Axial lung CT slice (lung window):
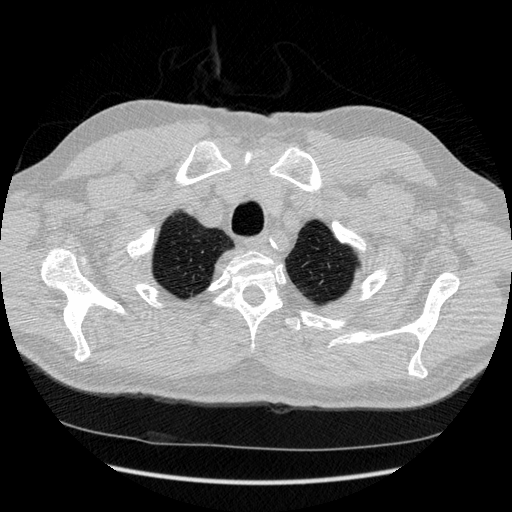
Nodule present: no